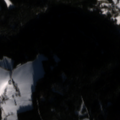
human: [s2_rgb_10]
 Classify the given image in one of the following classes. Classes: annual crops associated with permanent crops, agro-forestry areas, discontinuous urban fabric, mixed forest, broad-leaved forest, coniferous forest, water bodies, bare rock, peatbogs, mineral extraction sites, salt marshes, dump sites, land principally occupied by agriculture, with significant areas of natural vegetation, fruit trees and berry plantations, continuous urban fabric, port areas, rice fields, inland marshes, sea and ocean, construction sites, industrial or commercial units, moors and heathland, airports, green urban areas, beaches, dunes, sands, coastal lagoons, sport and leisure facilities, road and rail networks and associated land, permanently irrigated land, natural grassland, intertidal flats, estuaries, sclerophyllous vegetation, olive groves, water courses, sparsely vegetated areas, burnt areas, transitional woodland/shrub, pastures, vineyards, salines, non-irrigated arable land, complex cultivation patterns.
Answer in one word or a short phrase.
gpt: pastures, complex cultivation patterns, land principally occupied by agriculture, with significant areas of natural vegetation, coniferous forest